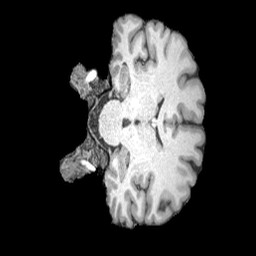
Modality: T1w
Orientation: coronal
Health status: healthy